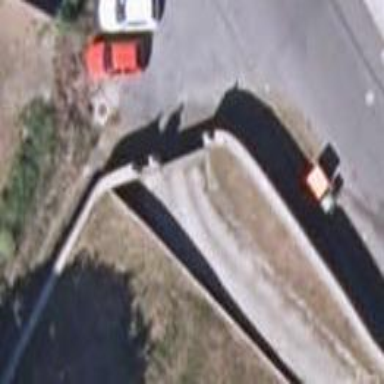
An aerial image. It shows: Wall barrier.